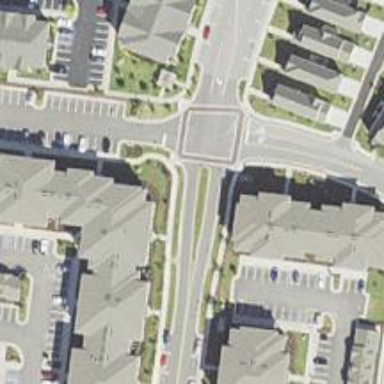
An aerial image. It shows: Residential road.